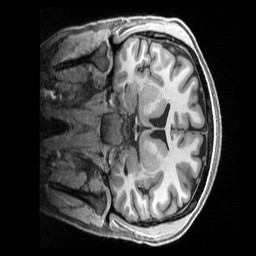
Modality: T1w
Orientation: coronal
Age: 24
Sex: female
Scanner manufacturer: siemens
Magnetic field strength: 3 T
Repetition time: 2.5 s
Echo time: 0.00296 s